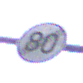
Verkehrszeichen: EndeGeschwindigkeit80
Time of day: SunriseSunset
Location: Outdoor (Urban)
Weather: Clear
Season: NotSpecified
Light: Natural